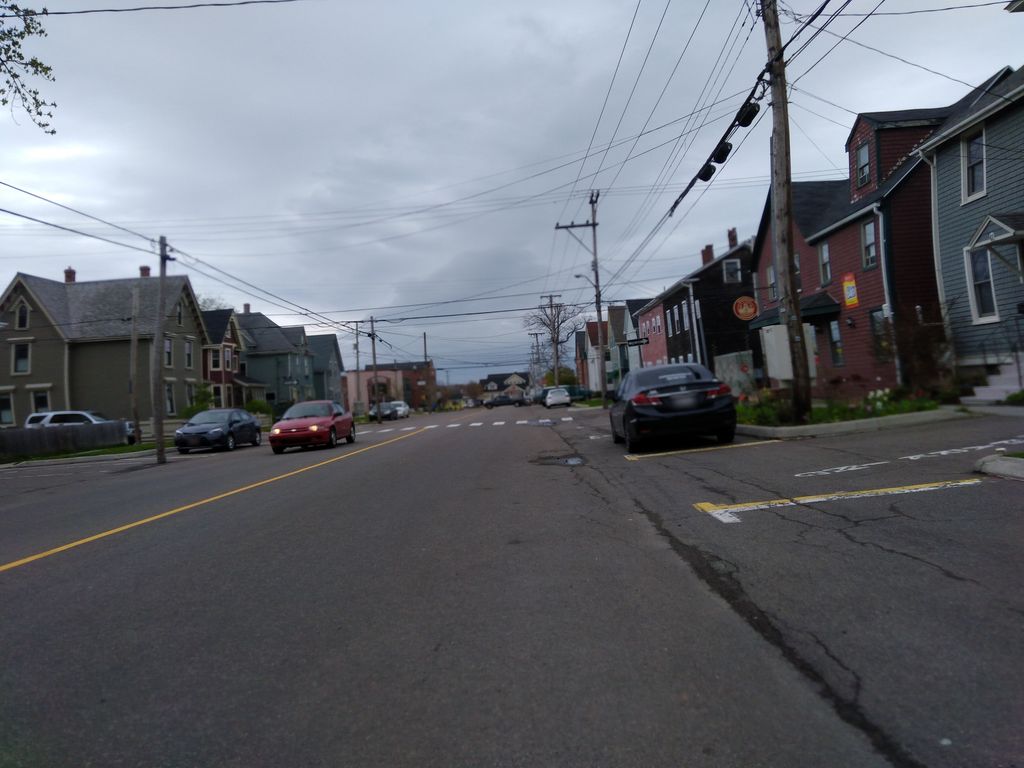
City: charlottetown